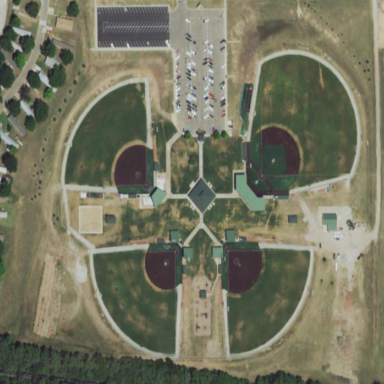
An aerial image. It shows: Sports centre specializing in baseball.